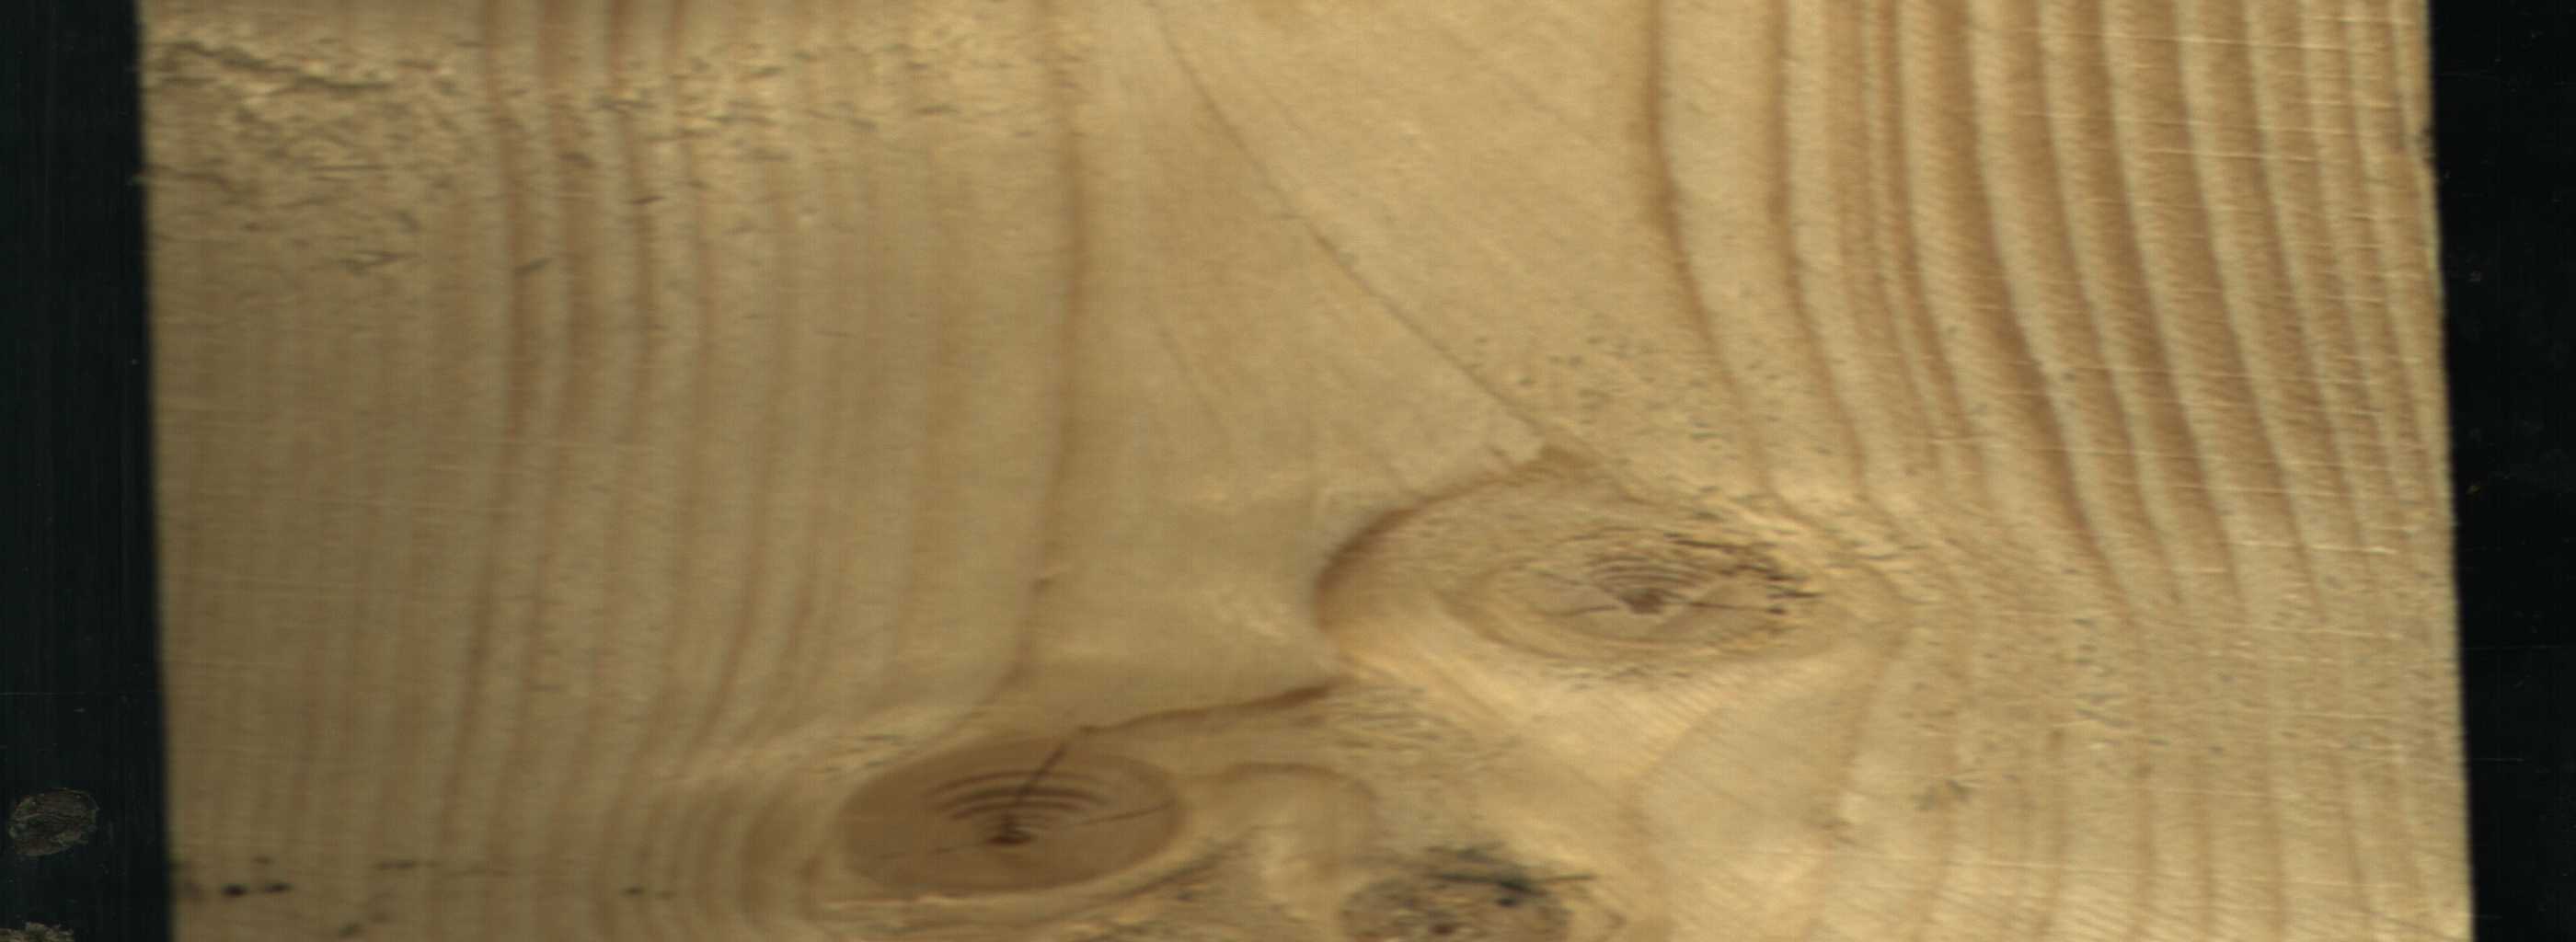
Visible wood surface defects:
knot_with_crack
knot_with_crack
Live_Knot